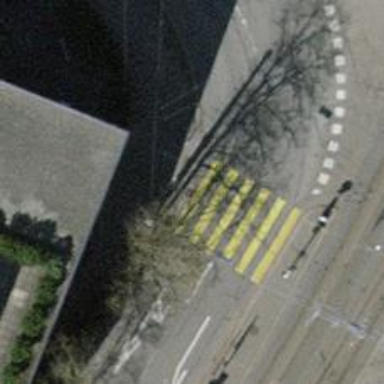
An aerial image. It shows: Kerb serving as barrier.